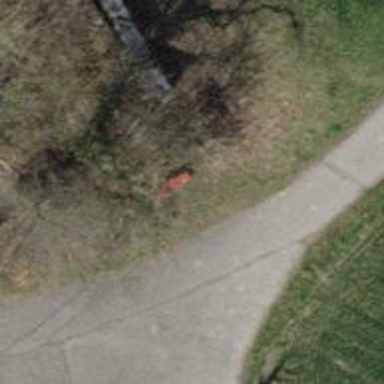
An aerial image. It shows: Red bench.